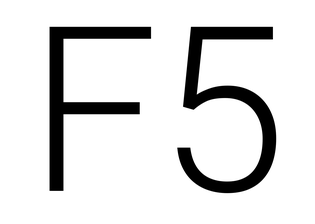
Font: Roboto_Light